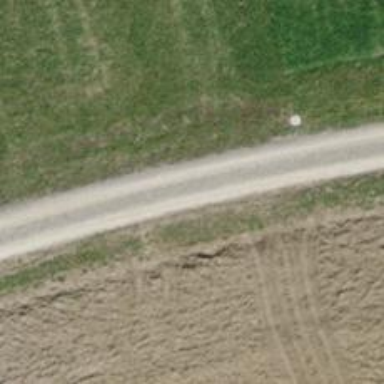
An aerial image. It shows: Ground track with tracktype of grade4.